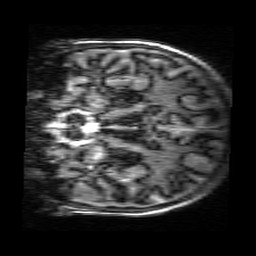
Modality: MP2RAGE
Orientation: coronal
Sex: male
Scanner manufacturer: siemens
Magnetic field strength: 3 T
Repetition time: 5 s
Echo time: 0.00368 s